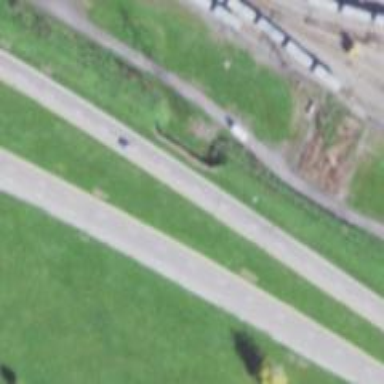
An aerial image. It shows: Asphalt trunk highway which is also expressway.